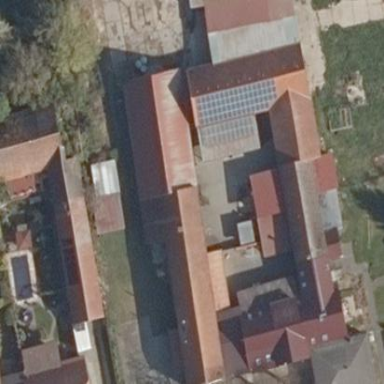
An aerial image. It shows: Farm auxiliary building with gabled roof.